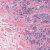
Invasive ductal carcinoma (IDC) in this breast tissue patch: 1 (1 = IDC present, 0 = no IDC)